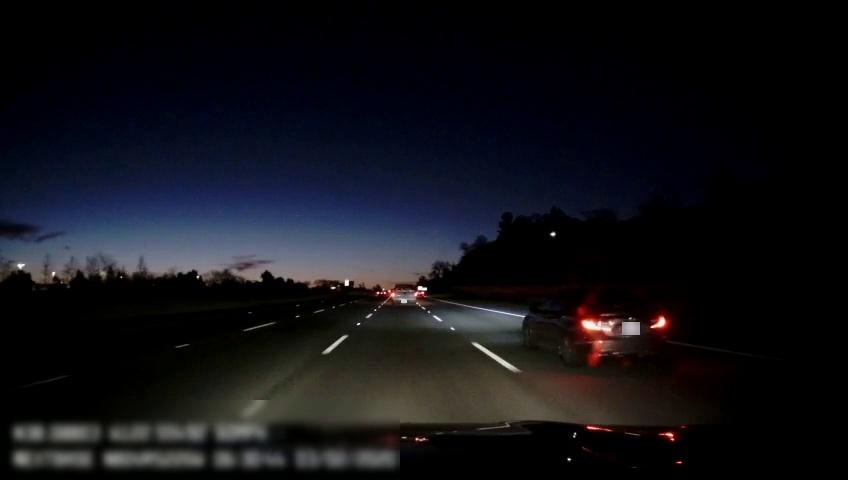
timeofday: Night
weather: Other
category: Drivable Space
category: Vehicles | Truck
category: Vehicles | Car
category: Vehicles | Car
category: Lanes | Alternate Lane
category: Lanes | Alternate Lane
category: Lanes | Alternate Lane
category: Lanes | Alternate Lane